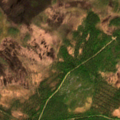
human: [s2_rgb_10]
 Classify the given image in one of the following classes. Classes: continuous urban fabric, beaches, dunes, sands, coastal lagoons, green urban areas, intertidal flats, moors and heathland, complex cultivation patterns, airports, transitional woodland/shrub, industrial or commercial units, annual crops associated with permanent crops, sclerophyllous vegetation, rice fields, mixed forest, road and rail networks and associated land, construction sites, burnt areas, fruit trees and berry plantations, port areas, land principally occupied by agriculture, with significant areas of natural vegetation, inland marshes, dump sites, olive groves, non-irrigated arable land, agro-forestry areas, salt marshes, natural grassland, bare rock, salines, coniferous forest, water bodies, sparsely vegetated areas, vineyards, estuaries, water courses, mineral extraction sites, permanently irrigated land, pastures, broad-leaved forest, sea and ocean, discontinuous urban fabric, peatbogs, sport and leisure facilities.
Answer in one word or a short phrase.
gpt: mixed forest, transitional woodland/shrub, peatbogs